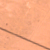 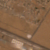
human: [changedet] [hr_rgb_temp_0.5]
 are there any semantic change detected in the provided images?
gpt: A vertical road was edified.